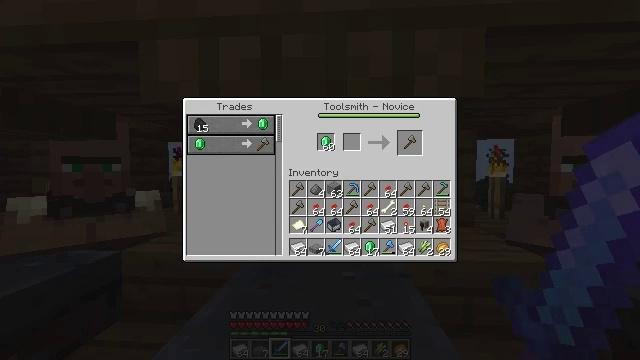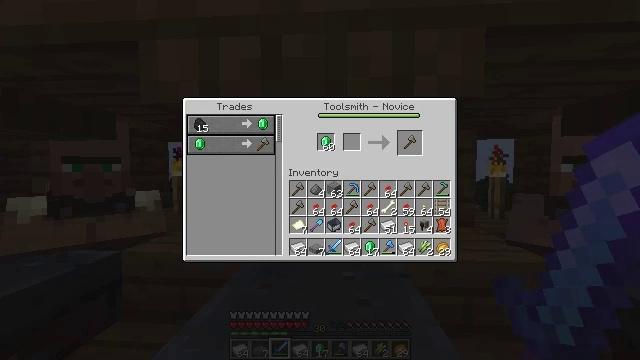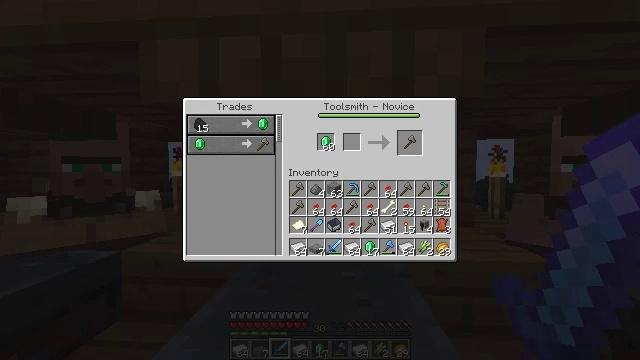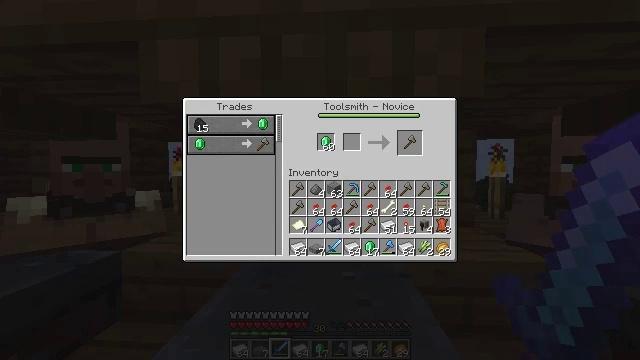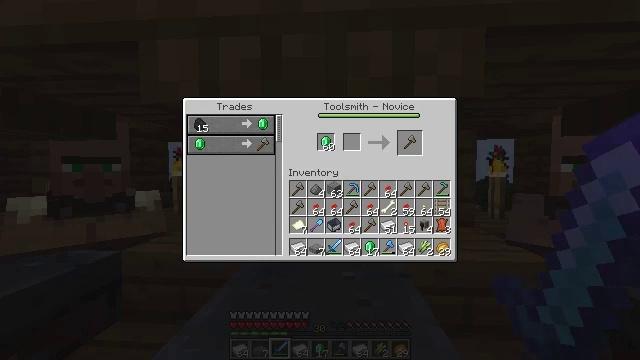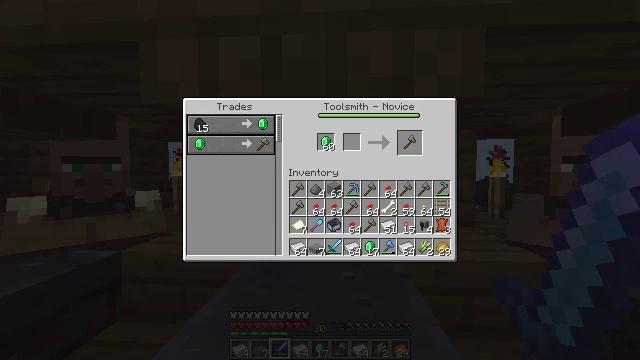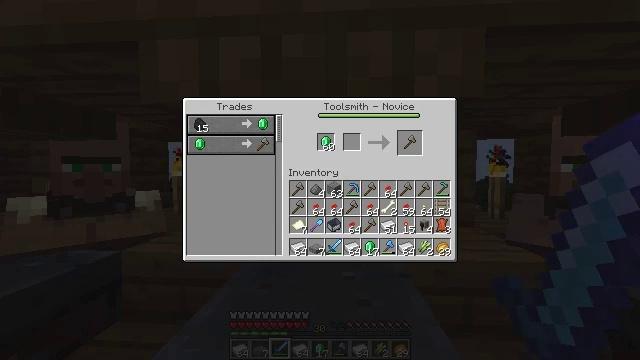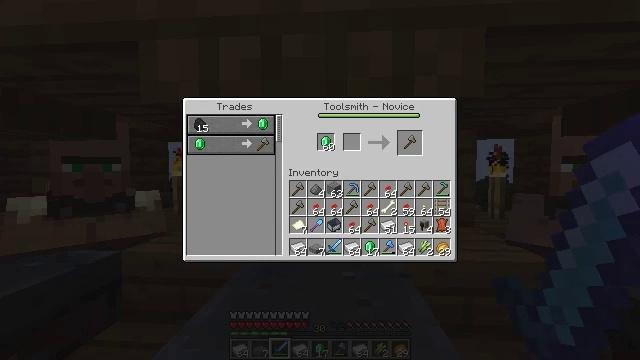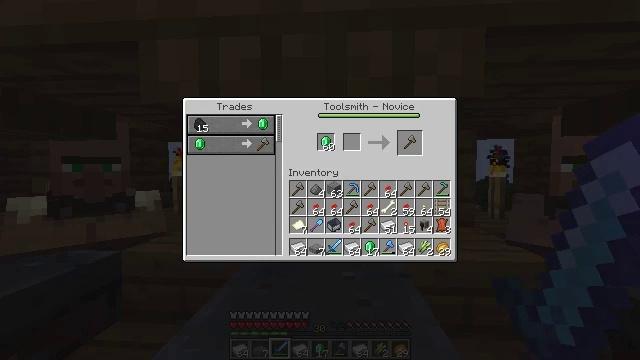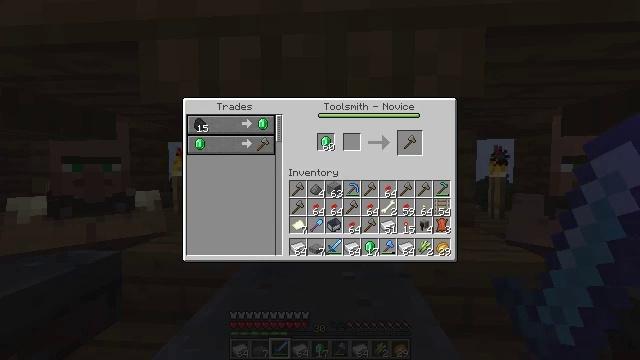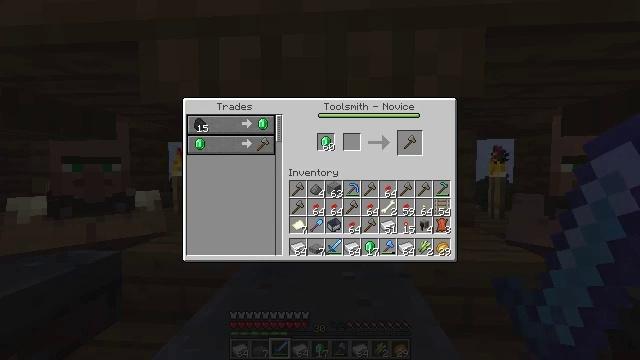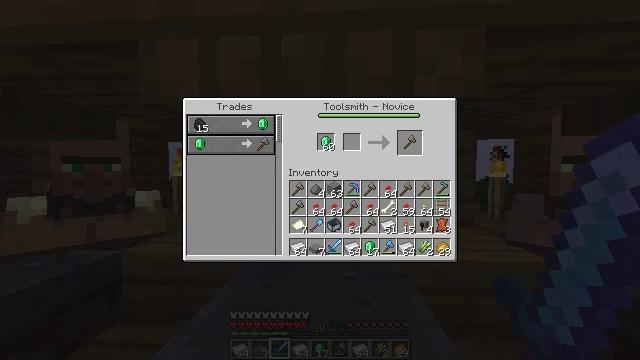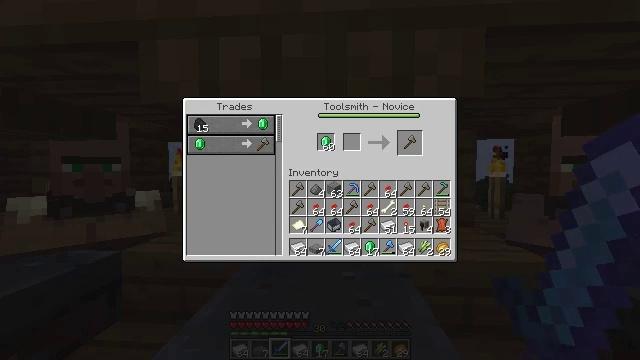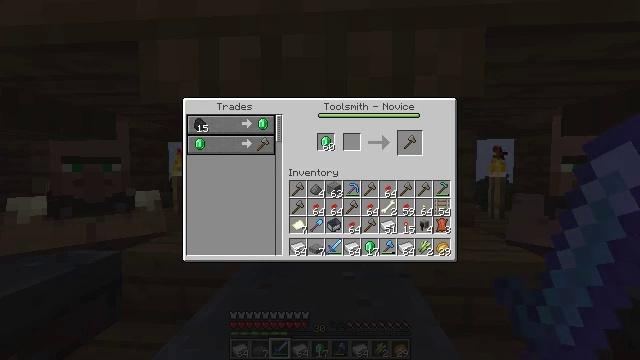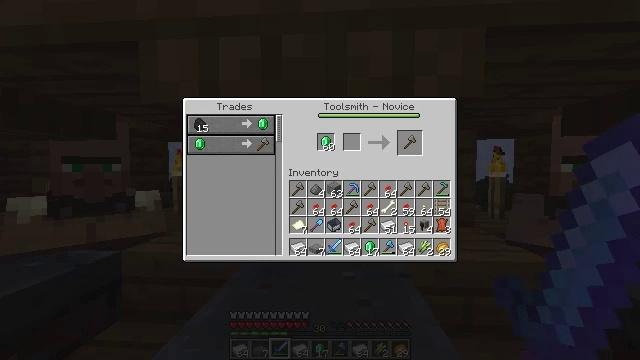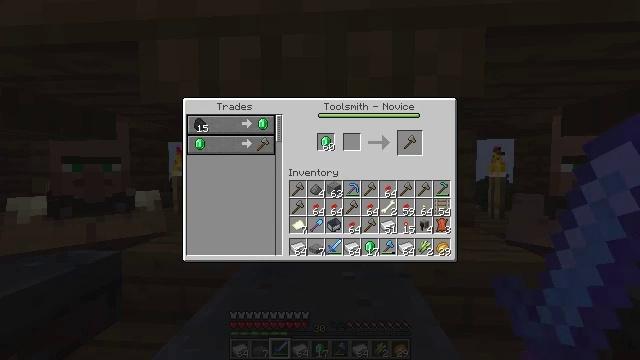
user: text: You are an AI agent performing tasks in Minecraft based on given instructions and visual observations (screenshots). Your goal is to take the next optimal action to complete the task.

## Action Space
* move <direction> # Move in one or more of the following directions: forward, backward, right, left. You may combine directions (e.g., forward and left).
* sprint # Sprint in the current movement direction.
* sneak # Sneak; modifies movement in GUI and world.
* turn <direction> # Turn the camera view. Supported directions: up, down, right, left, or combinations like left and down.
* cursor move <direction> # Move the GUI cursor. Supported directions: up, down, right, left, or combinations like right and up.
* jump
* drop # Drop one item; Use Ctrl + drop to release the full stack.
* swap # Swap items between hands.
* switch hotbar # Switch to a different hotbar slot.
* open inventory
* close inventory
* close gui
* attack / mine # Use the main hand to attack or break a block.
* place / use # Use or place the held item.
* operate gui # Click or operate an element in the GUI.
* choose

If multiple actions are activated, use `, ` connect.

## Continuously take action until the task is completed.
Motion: motion action
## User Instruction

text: Remove a sugar cane from the inventory.
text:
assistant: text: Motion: no_op
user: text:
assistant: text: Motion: no_op
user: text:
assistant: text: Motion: cursor move up
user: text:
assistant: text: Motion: cursor move up
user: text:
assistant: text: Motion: cursor move left
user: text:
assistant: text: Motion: cursor move left
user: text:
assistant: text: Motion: no_op
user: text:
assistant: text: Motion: no_op
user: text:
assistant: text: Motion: no_op
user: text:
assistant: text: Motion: no_op
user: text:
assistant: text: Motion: no_op
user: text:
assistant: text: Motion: no_op
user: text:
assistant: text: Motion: no_op
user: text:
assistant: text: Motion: no_op
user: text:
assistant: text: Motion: no_op
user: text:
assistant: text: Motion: no_op
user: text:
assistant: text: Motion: no_op
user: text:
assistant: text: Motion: no_op
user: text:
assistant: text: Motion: cursor move up
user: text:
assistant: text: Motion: cursor move up
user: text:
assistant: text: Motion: cursor move up
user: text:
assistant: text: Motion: no_op
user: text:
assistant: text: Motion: no_op
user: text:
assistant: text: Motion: no_op
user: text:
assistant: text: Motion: no_op
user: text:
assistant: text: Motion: no_op
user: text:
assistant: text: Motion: no_op
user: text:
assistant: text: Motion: no_op
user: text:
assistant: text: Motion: no_op
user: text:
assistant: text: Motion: no_op